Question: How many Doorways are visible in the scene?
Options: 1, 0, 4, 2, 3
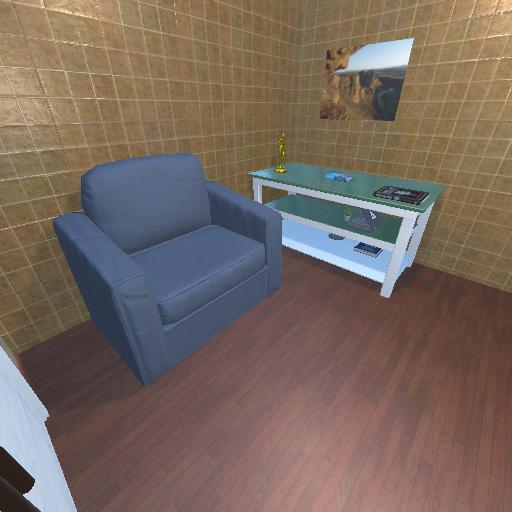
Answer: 1